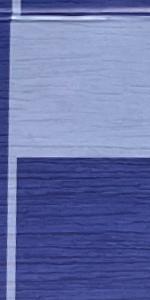
Label: Empty